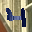
Label: 4